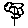
Label: flower